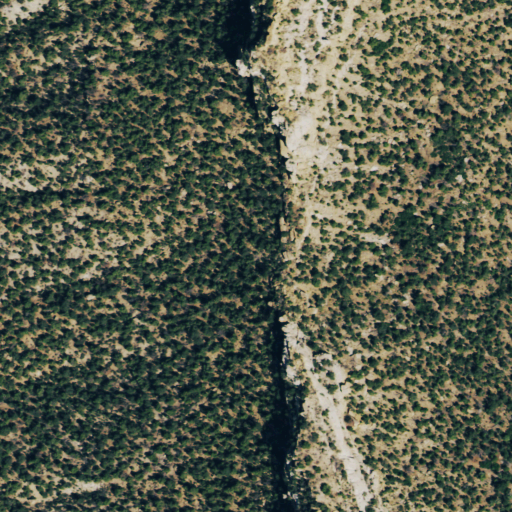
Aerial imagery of ridge(s) in Colorado named Rocky Ridge containing evergreen forest and shrub